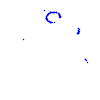
Particle: proton